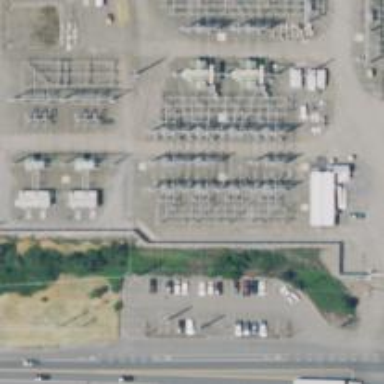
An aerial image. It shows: Switch for power supply.